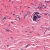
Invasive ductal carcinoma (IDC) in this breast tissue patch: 0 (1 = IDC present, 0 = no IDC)